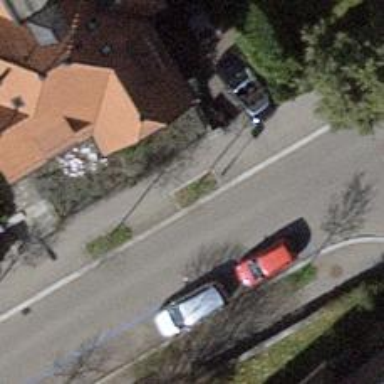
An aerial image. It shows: Avenue lined with trees.